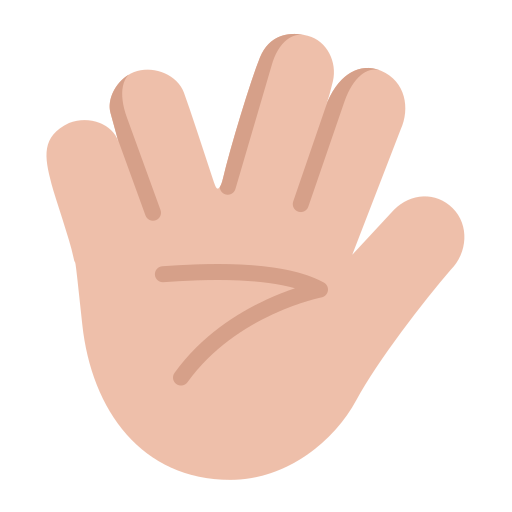
vulcan salute flat  light